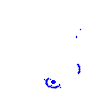
Particle: kaon